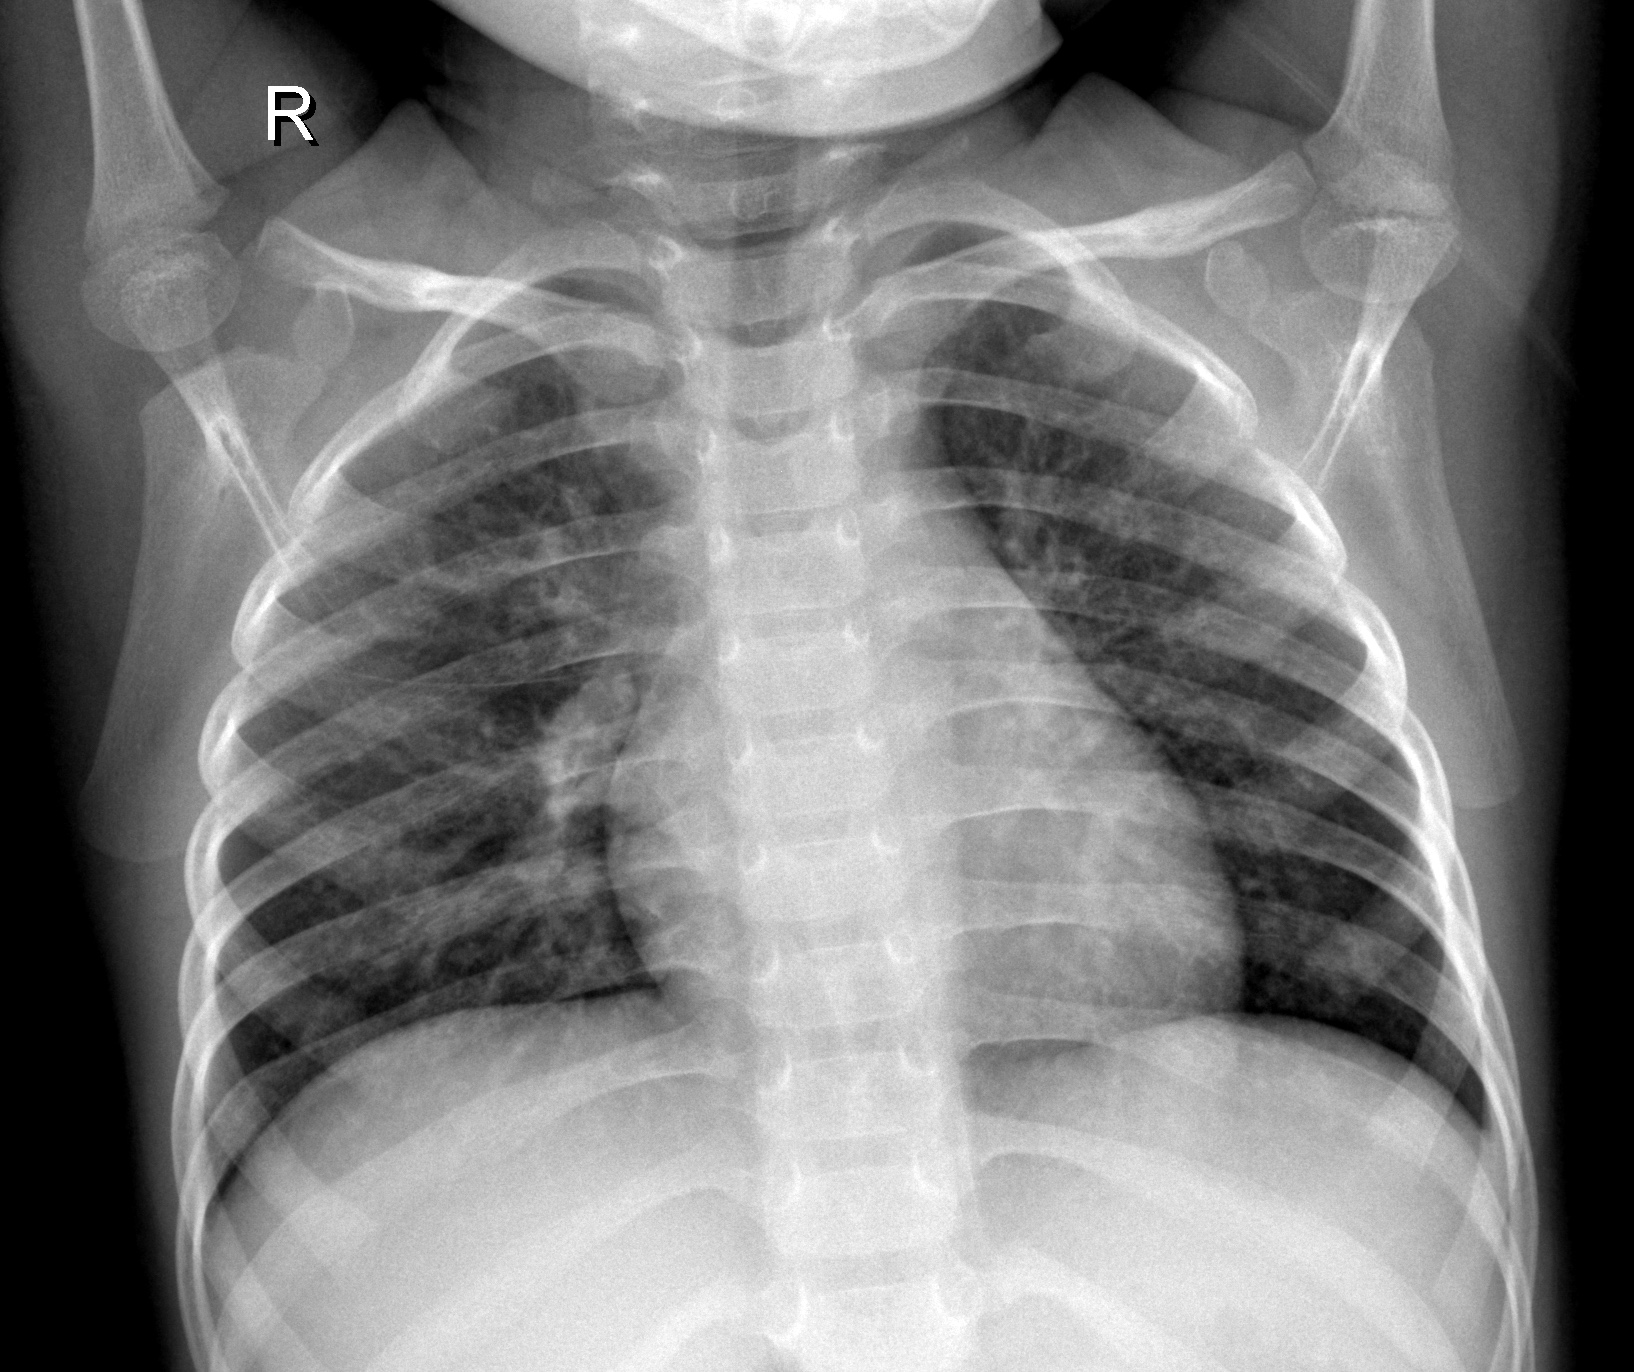
Diagnosis: NORMAL